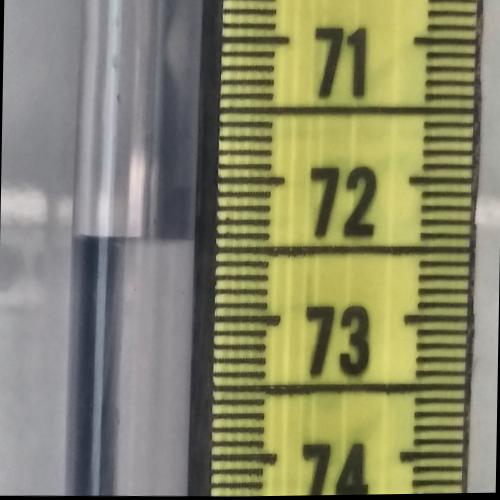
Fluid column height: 72.4 cm